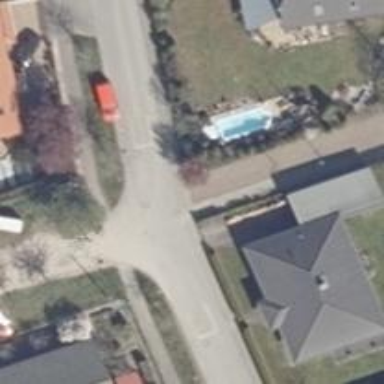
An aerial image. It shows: Table-style traffic calming feature.